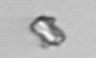
Label: detritus_transparent